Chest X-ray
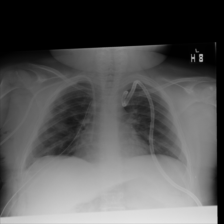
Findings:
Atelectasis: negative
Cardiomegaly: negative
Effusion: negative
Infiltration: positive
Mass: negative
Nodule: positive
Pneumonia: negative
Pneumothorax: positive
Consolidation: negative
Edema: negative
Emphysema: positive
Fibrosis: negative
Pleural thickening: negative
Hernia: negative